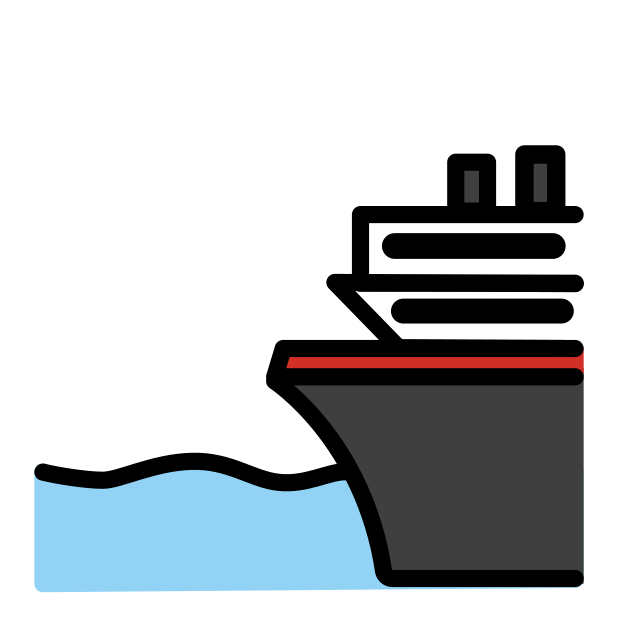
Emoji: ⛴
Name: ferry
Unicode: 0x26f4